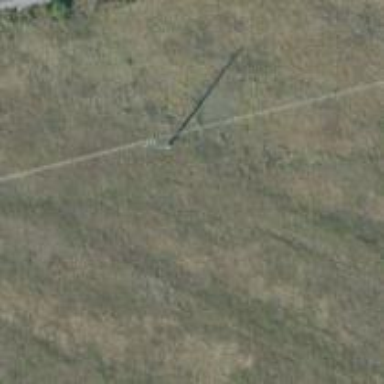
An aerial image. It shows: Power pole.